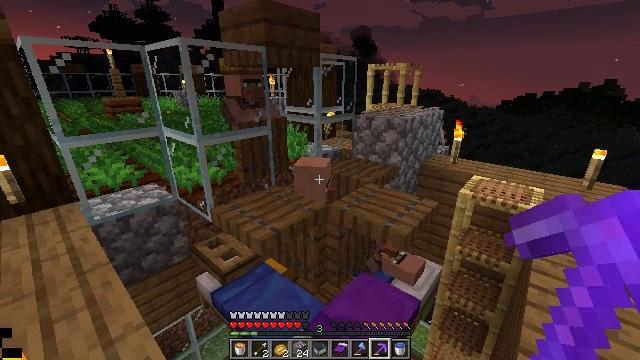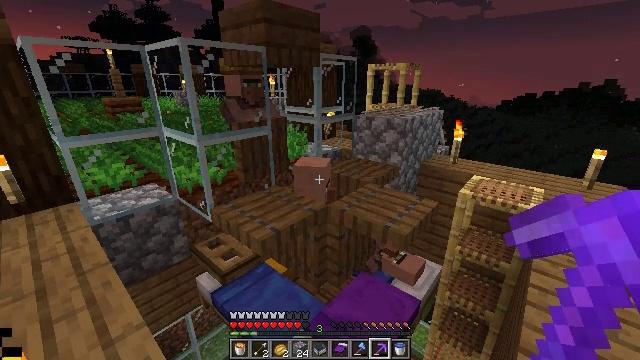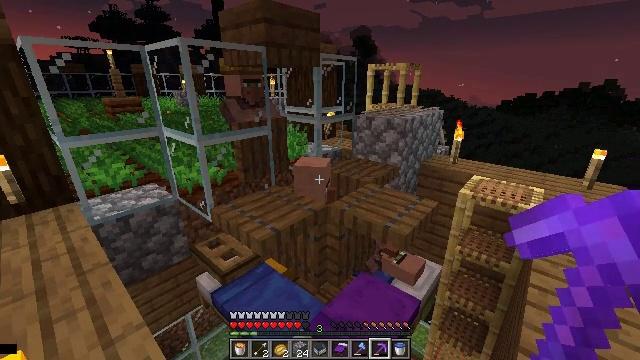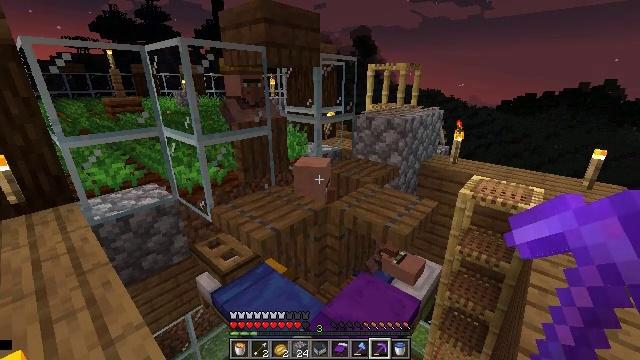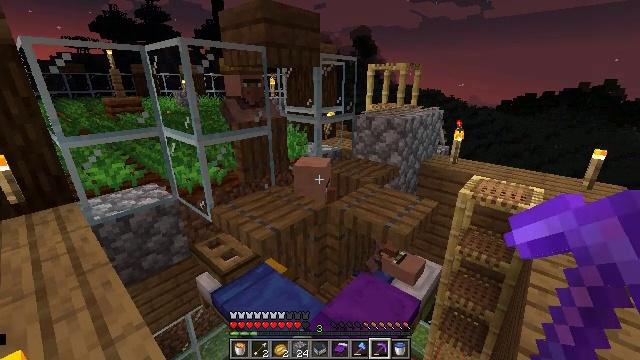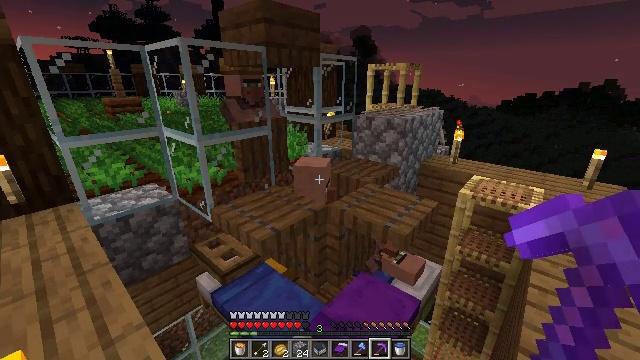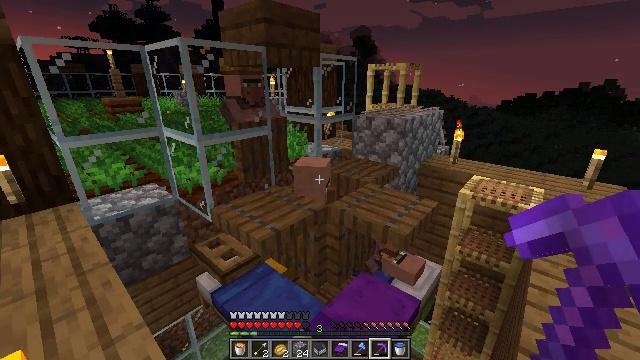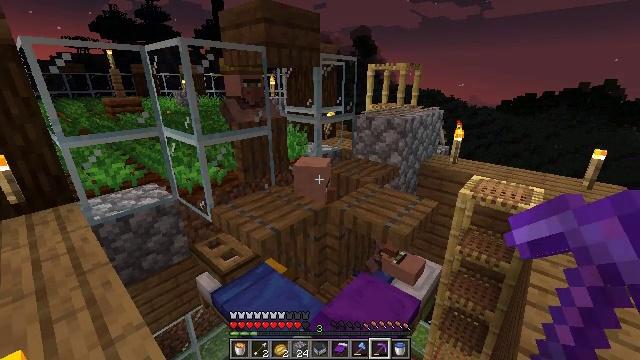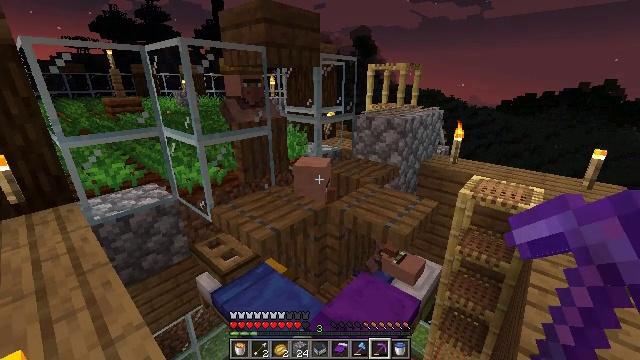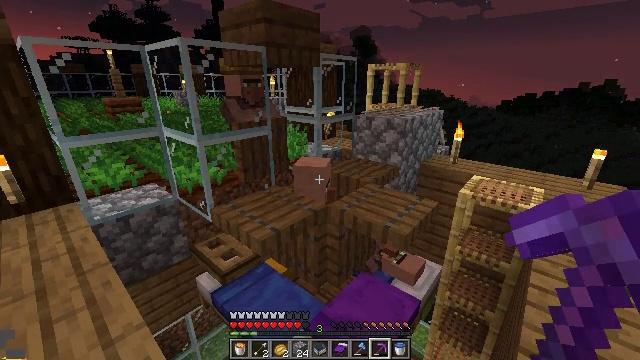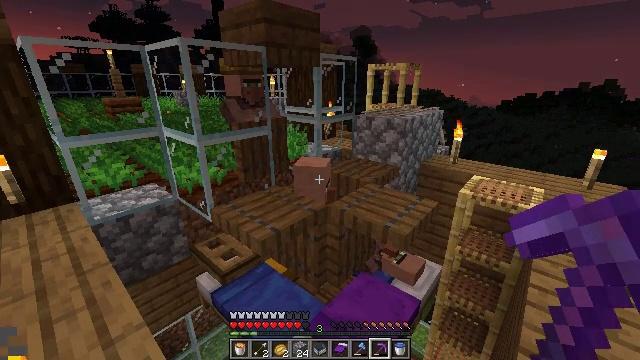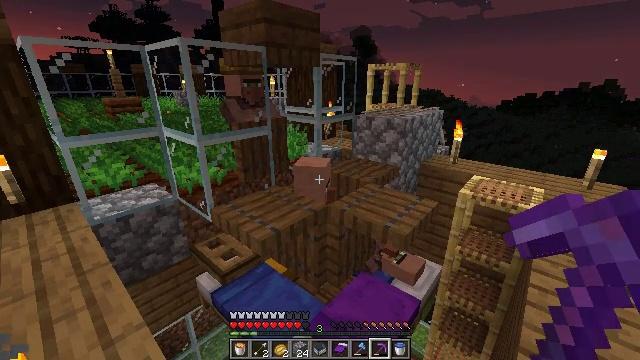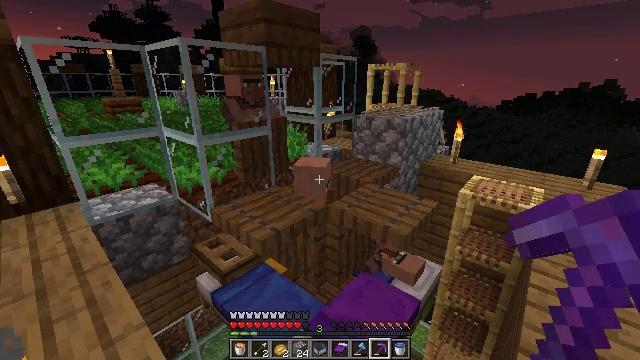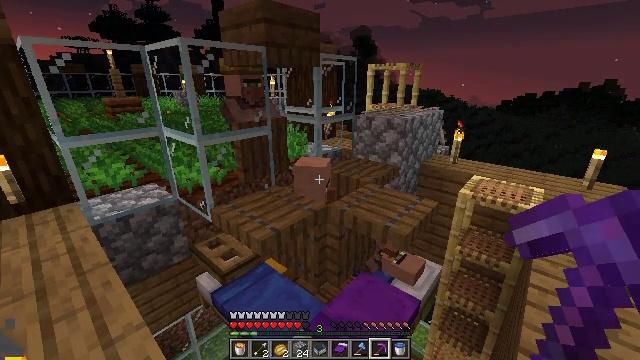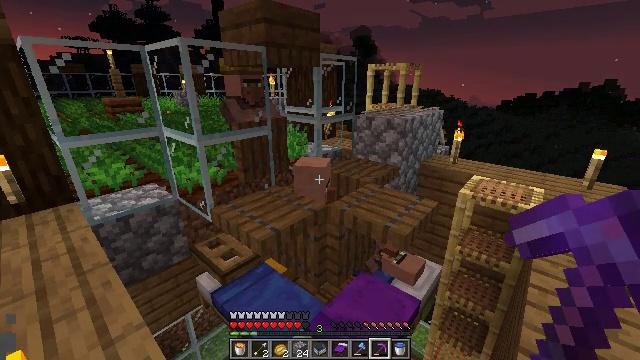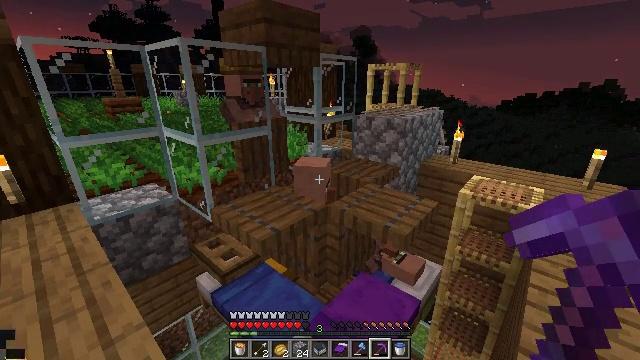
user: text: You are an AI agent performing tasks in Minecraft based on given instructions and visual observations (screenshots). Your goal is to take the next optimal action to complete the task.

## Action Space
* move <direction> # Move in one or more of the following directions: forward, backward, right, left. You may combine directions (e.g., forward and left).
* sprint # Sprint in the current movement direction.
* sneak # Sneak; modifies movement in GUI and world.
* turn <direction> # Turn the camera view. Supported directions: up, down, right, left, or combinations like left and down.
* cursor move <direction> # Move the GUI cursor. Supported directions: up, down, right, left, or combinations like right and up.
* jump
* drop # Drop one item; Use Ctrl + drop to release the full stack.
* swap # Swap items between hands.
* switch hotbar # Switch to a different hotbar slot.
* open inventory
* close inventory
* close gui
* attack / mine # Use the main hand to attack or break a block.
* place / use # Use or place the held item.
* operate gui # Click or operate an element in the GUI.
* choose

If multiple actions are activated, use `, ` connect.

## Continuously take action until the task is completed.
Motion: motion action
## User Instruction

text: Break the cobblestone to create a path.
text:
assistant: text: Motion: no_op
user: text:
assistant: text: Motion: no_op
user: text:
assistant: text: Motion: no_op
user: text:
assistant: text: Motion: no_op
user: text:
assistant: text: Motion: no_op
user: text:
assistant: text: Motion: no_op
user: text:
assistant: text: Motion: no_op
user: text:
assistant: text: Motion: no_op
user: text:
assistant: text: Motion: no_op
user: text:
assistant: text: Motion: no_op
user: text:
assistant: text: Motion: no_op
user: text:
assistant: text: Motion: no_op
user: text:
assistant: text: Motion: no_op
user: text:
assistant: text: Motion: no_op
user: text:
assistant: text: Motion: no_op
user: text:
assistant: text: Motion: no_op
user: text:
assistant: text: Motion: no_op
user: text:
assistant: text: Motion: no_op
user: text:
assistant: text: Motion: no_op
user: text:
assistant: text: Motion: turn right
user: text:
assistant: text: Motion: turn right and down
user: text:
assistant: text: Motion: turn right and down
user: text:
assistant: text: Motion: turn right and down
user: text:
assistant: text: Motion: turn right
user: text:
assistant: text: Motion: turn right
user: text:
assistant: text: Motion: no_op
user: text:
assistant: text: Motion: no_op
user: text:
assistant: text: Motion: no_op
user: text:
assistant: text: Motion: no_op
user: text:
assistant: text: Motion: no_op